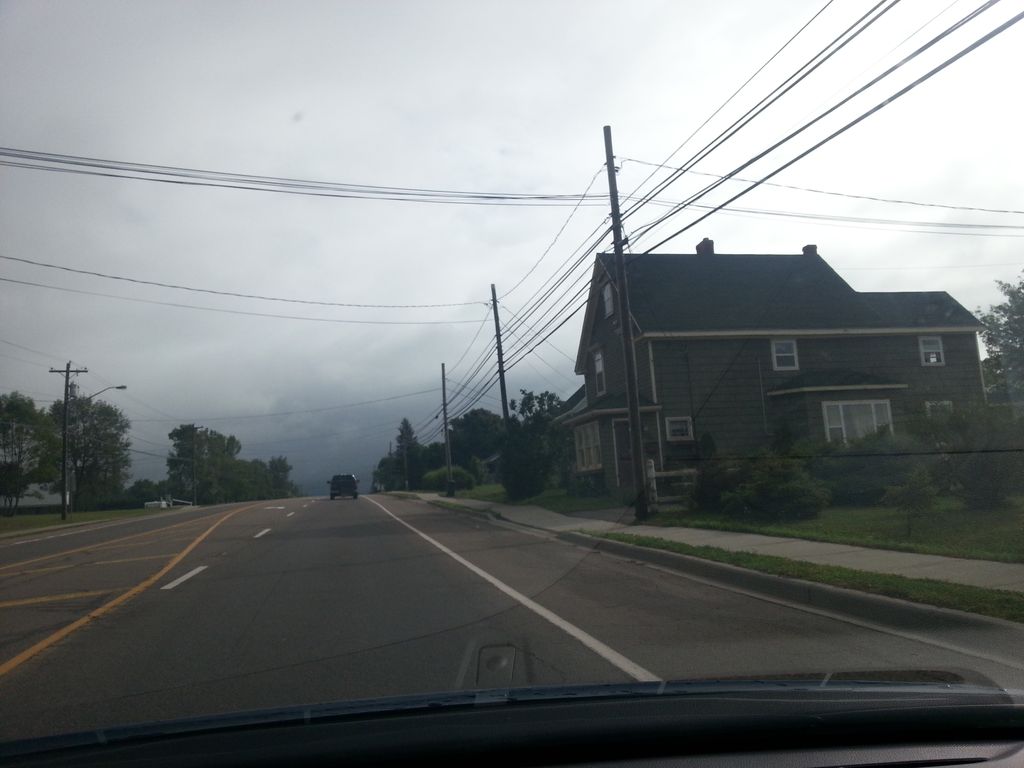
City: charlottetown